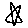
Label: star